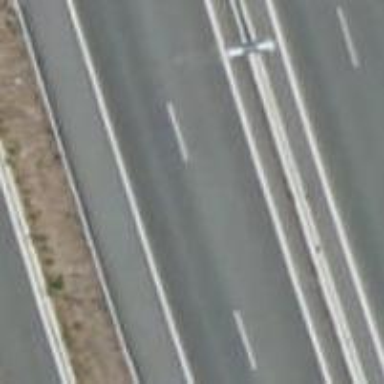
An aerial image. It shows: Trunk highway.